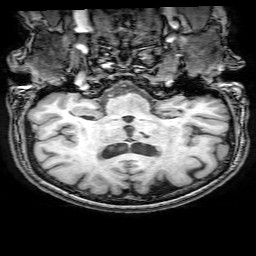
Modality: T1w
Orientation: sagittal
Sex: female
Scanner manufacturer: philips
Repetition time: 0.008175 s
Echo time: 0.00376 s